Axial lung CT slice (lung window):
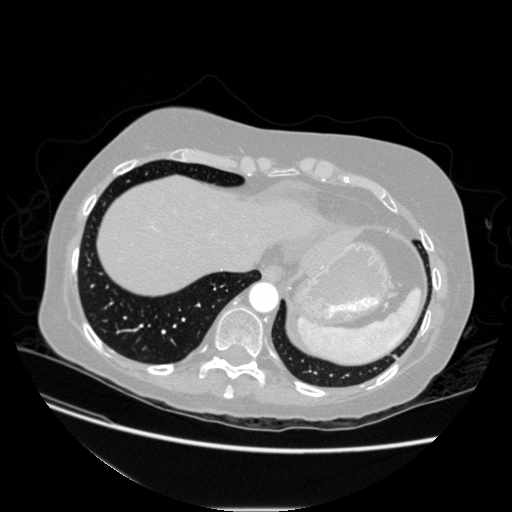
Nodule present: no